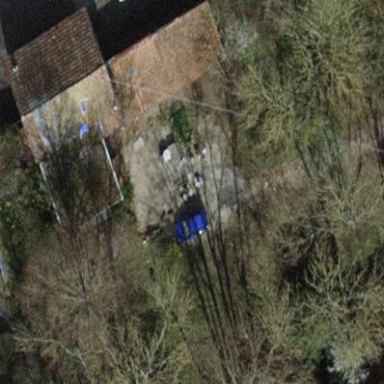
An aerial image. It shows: Garden surrounded by fence.